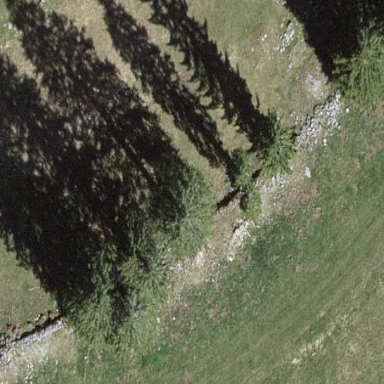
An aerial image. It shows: Forest area.